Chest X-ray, PA view. Patient: 68 years old, sex M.
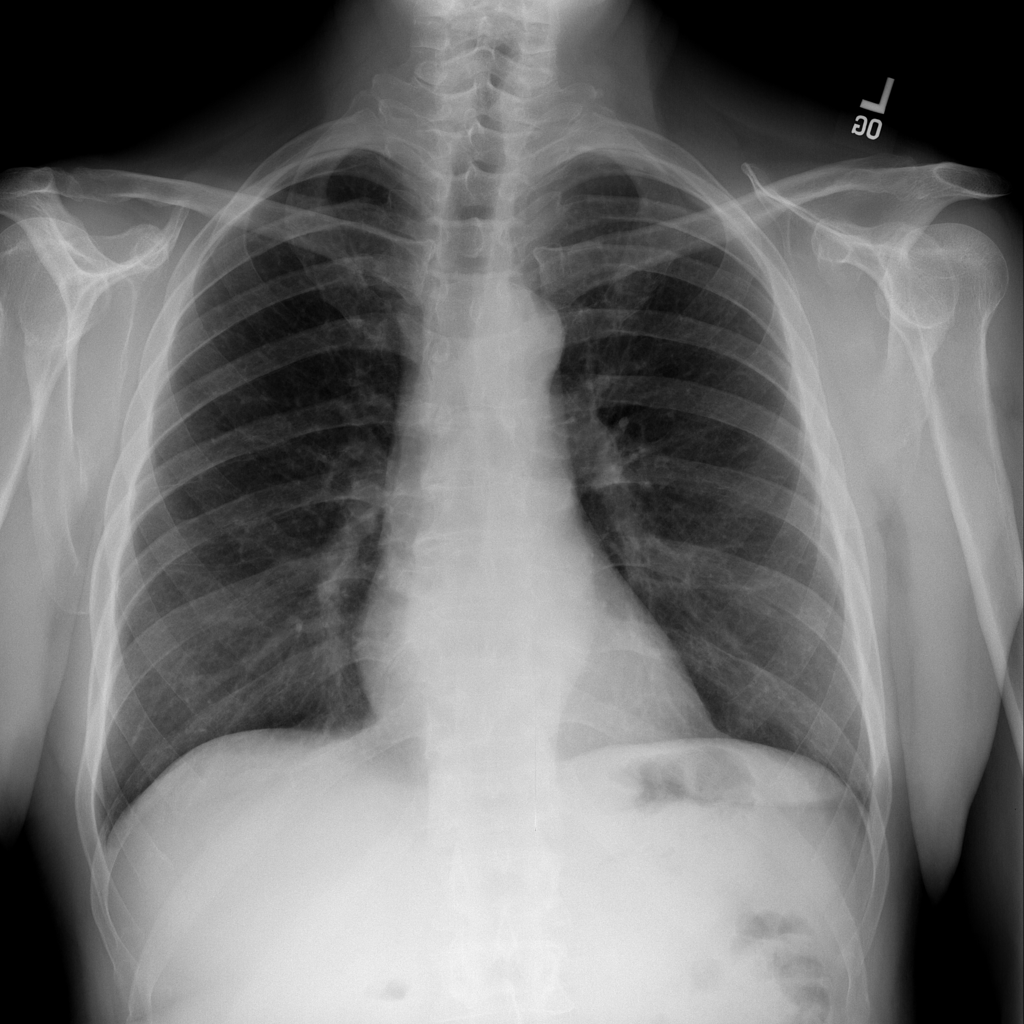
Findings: No Finding